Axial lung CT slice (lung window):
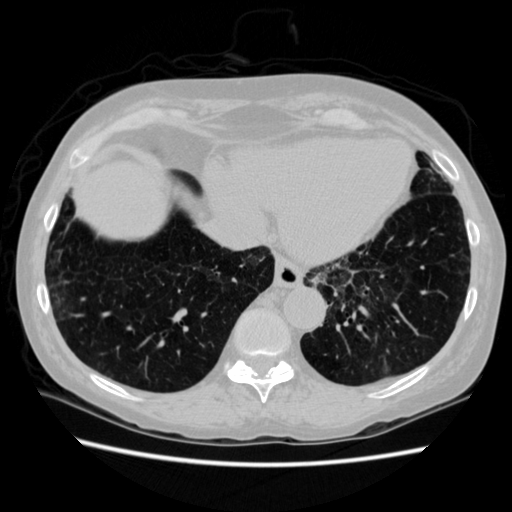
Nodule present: no